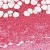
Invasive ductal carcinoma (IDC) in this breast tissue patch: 0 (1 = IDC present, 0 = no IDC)